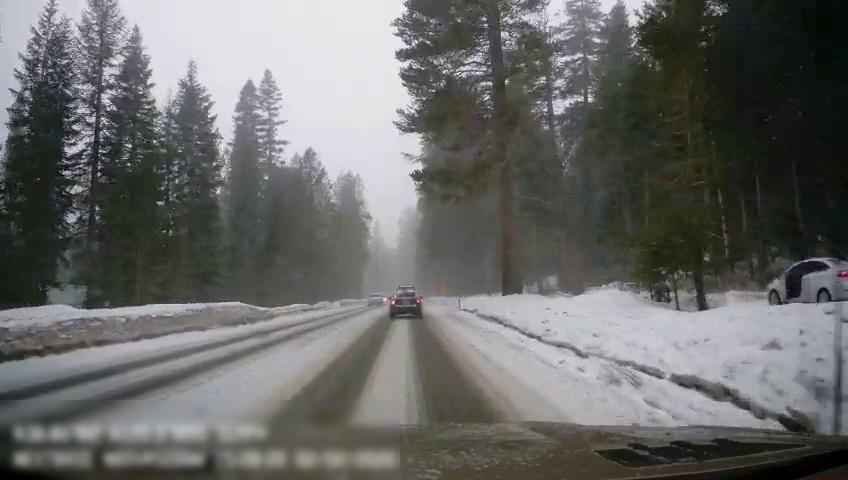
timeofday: Day
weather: Snowy
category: Drivable Space
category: Vehicles | Car
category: Vehicles | SUV
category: Vehicles | SUV